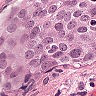
Metastatic tissue present: yes